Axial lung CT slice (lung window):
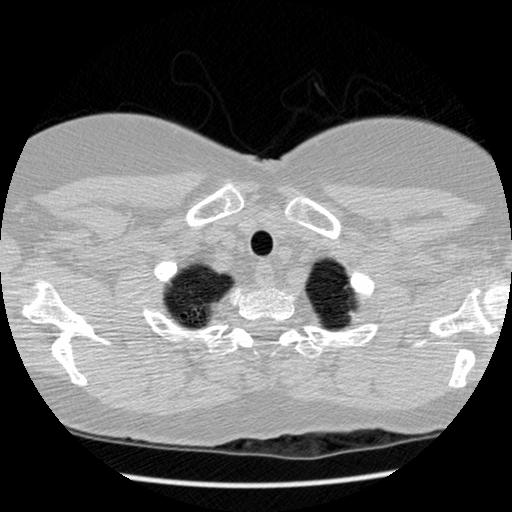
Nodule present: no